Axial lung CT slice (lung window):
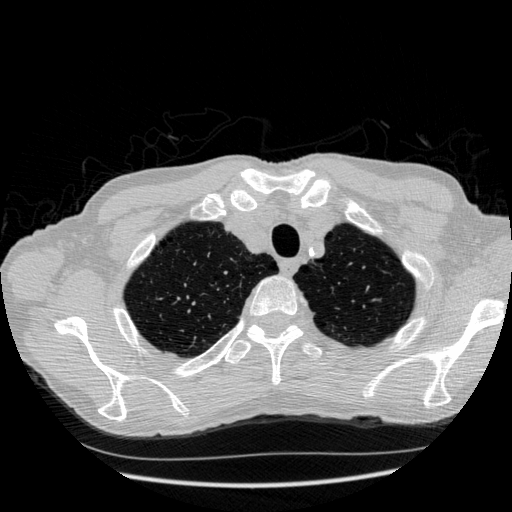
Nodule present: no